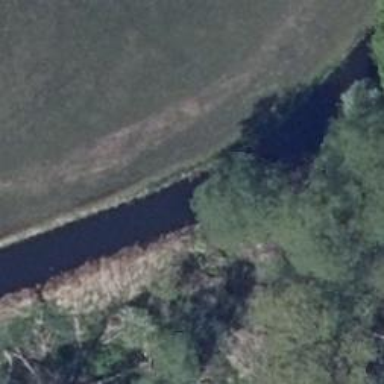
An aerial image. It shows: Canal.